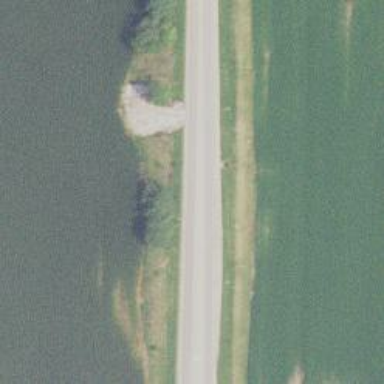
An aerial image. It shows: Asphalt road classified as primary highway.